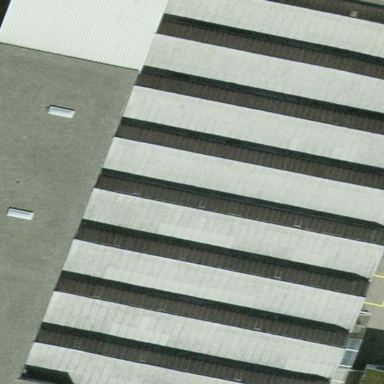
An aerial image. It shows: Industrial building.